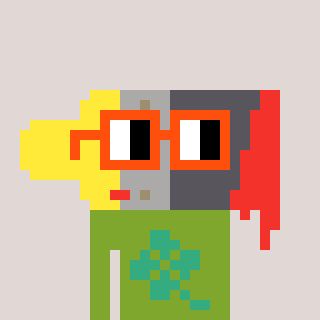
a pixel art character with square orange glasses, a paintbrush-shaped head and a slimegreen-colored body on a warm background